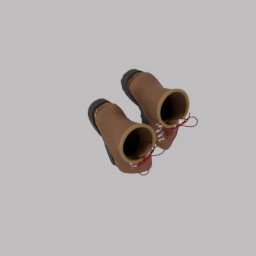
Label: people